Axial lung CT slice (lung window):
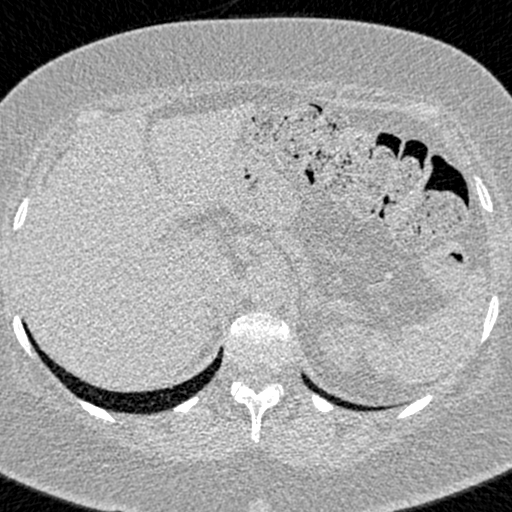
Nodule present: no